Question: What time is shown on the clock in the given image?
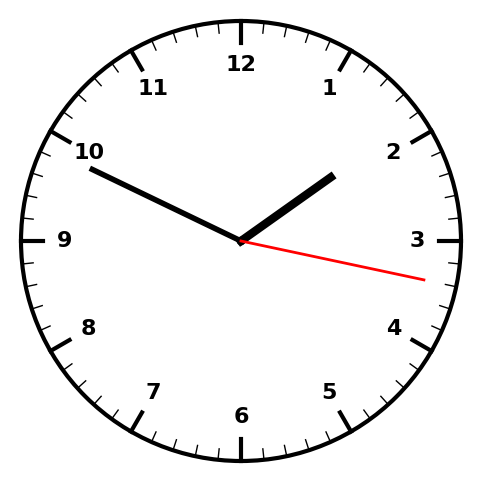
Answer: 01:49:17